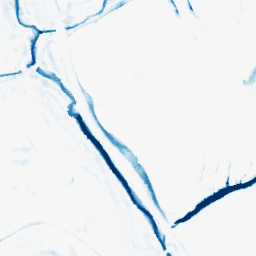
Category: morphological
Decomposition family: morphological_rect
Decomposition parameters: operation: closing
width: 10
height: 10
Upsampling method: lanczos
Upsampling parameters: scale: 2
Upsampling scale: 2